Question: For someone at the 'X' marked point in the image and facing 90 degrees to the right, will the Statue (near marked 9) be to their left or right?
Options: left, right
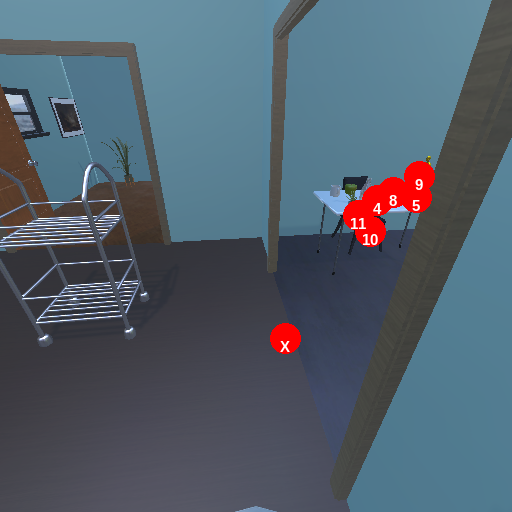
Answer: left